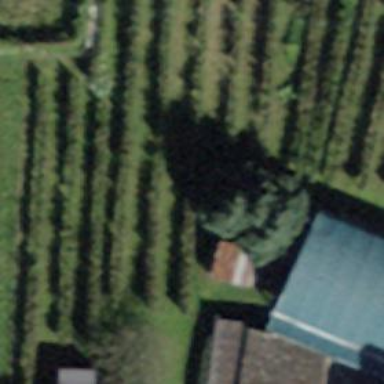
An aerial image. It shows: Vineyard.